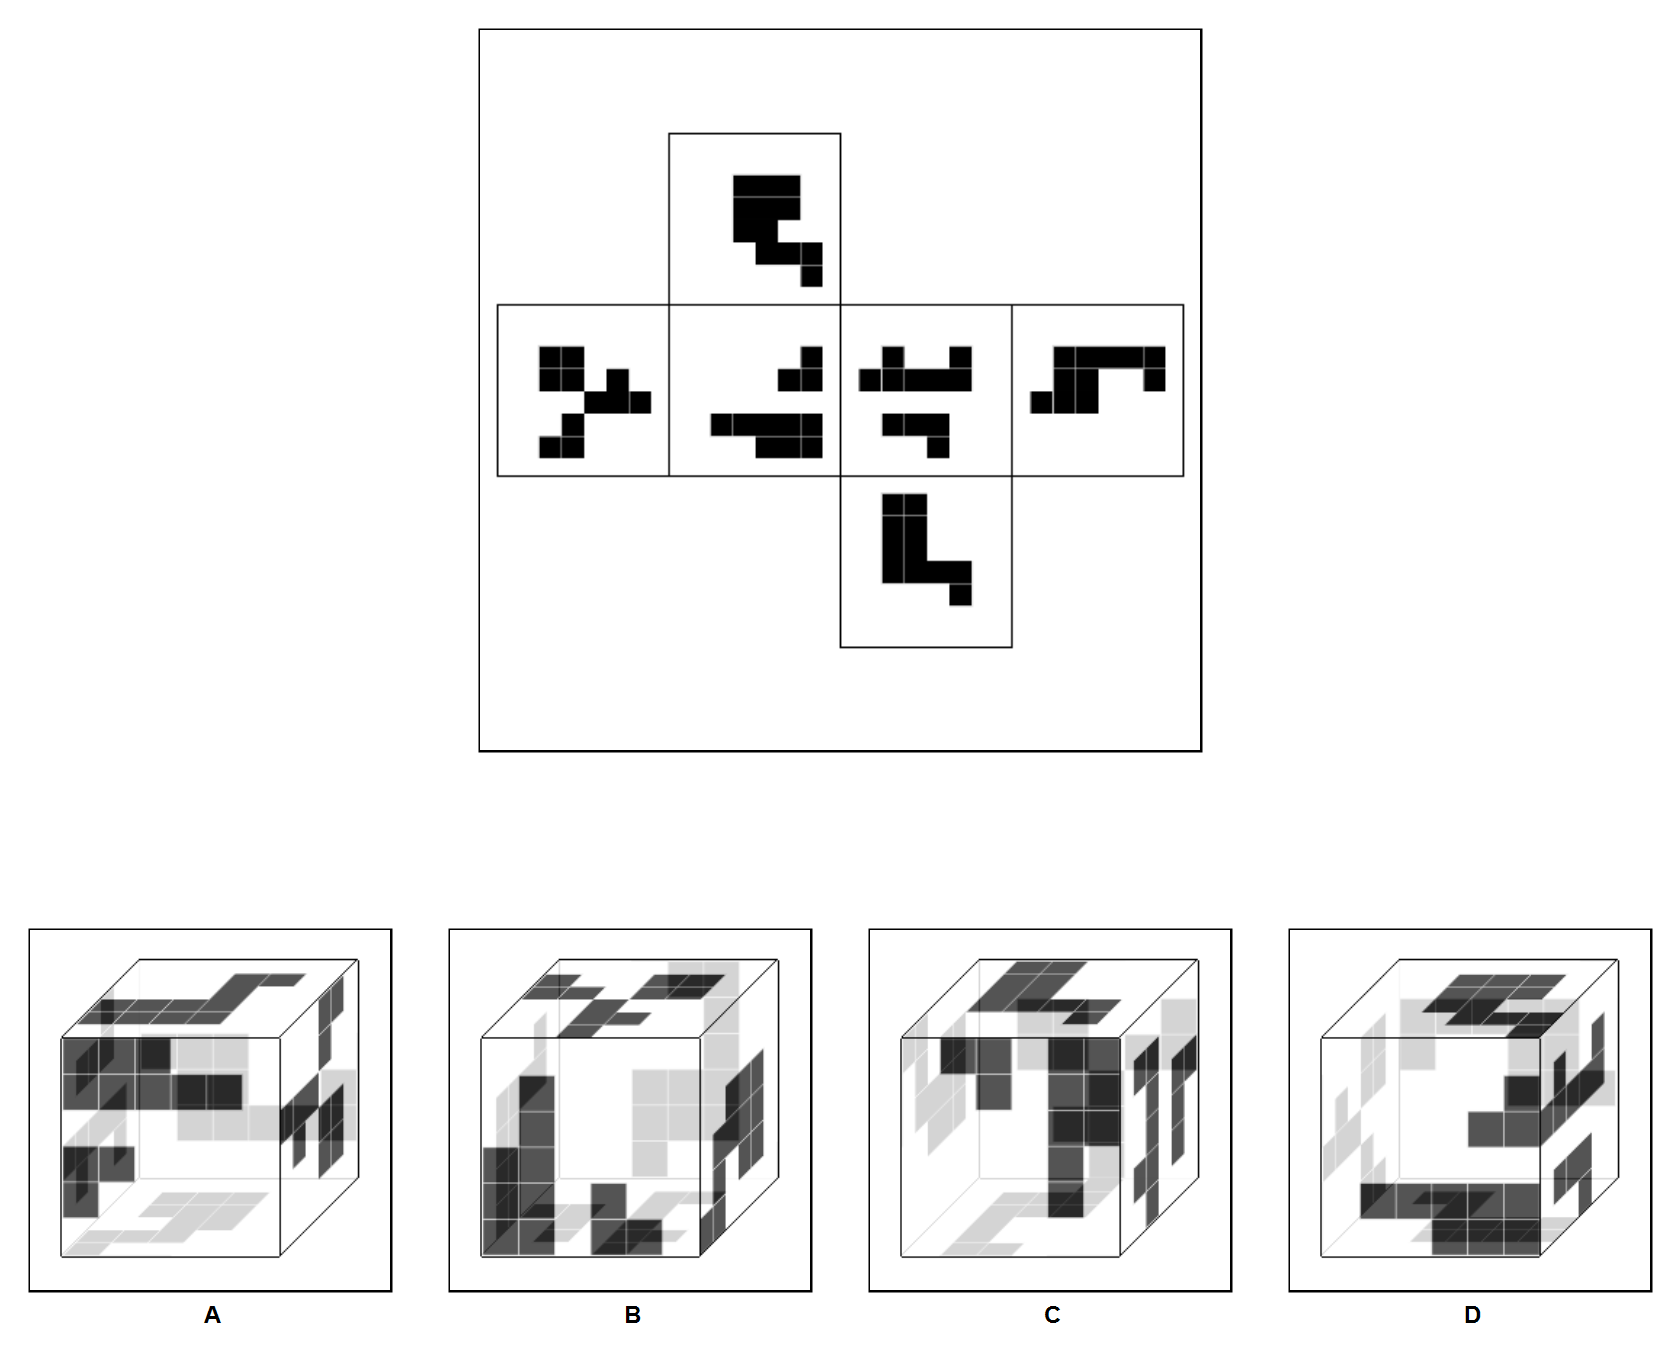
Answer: C